Question: This is the appearance of the html markup (A tile like object) I am testing with selenium.

The goal of the test is to trigger the drop down menu by clicking the hamburger icon as seen in the attached screenshot.
Here is the relevant code
'''
dropdown_menu = tile.find_element_by_class_name('dropdown-toggle')
dropdown_menu.click()
'''
When it comes to the 'click' function call, I got this error:
'''
WebDriverException: Message: unknown error: Element is not clickable at point (528, 125). Other element would receive the click: <span class="icon-file"></span>
'''
The 'icon-file' class is the blue icon on the top left corner of the tile.
However, when I test the same code in firefox I did not get this exception.
What is the likely cause of the difference of the behaviour?
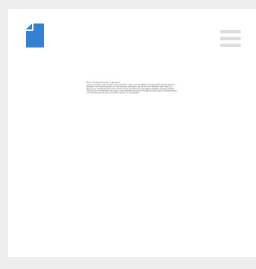
Answer: I added a 'time.sleep(5)' in between the two lines and it fixed the issue
'''
dropdown_menu = tile.find_element_by_class_name('dropdown-toggle')
time.sleep(5)
dropdown_menu.click()
'''
Thanks <URL> for his link to the bug report in his comment